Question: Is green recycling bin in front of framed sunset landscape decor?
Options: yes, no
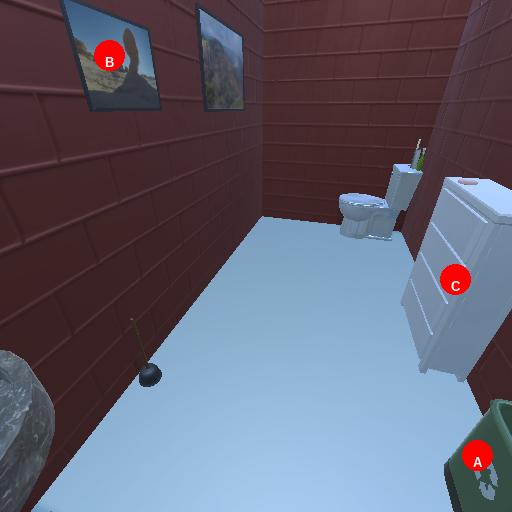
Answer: yes